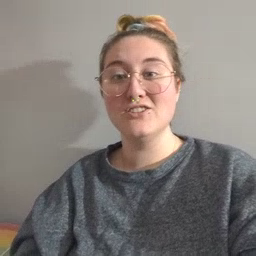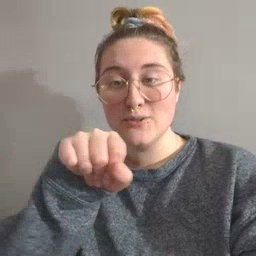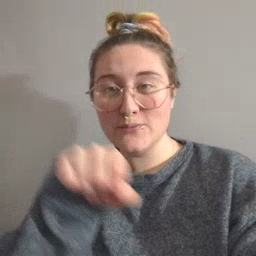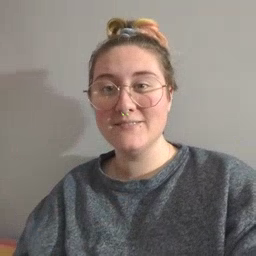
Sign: shoe